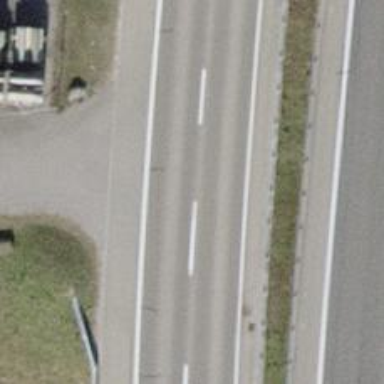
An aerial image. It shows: Primary road with asphalt surface.